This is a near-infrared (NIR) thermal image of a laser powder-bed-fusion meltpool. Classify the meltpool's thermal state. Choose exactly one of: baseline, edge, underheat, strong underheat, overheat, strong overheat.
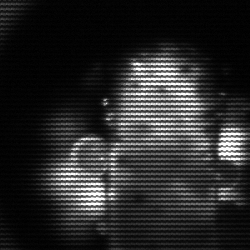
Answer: strong underheat